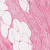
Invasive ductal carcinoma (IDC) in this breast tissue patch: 0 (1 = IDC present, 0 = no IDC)